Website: walmart
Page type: cart
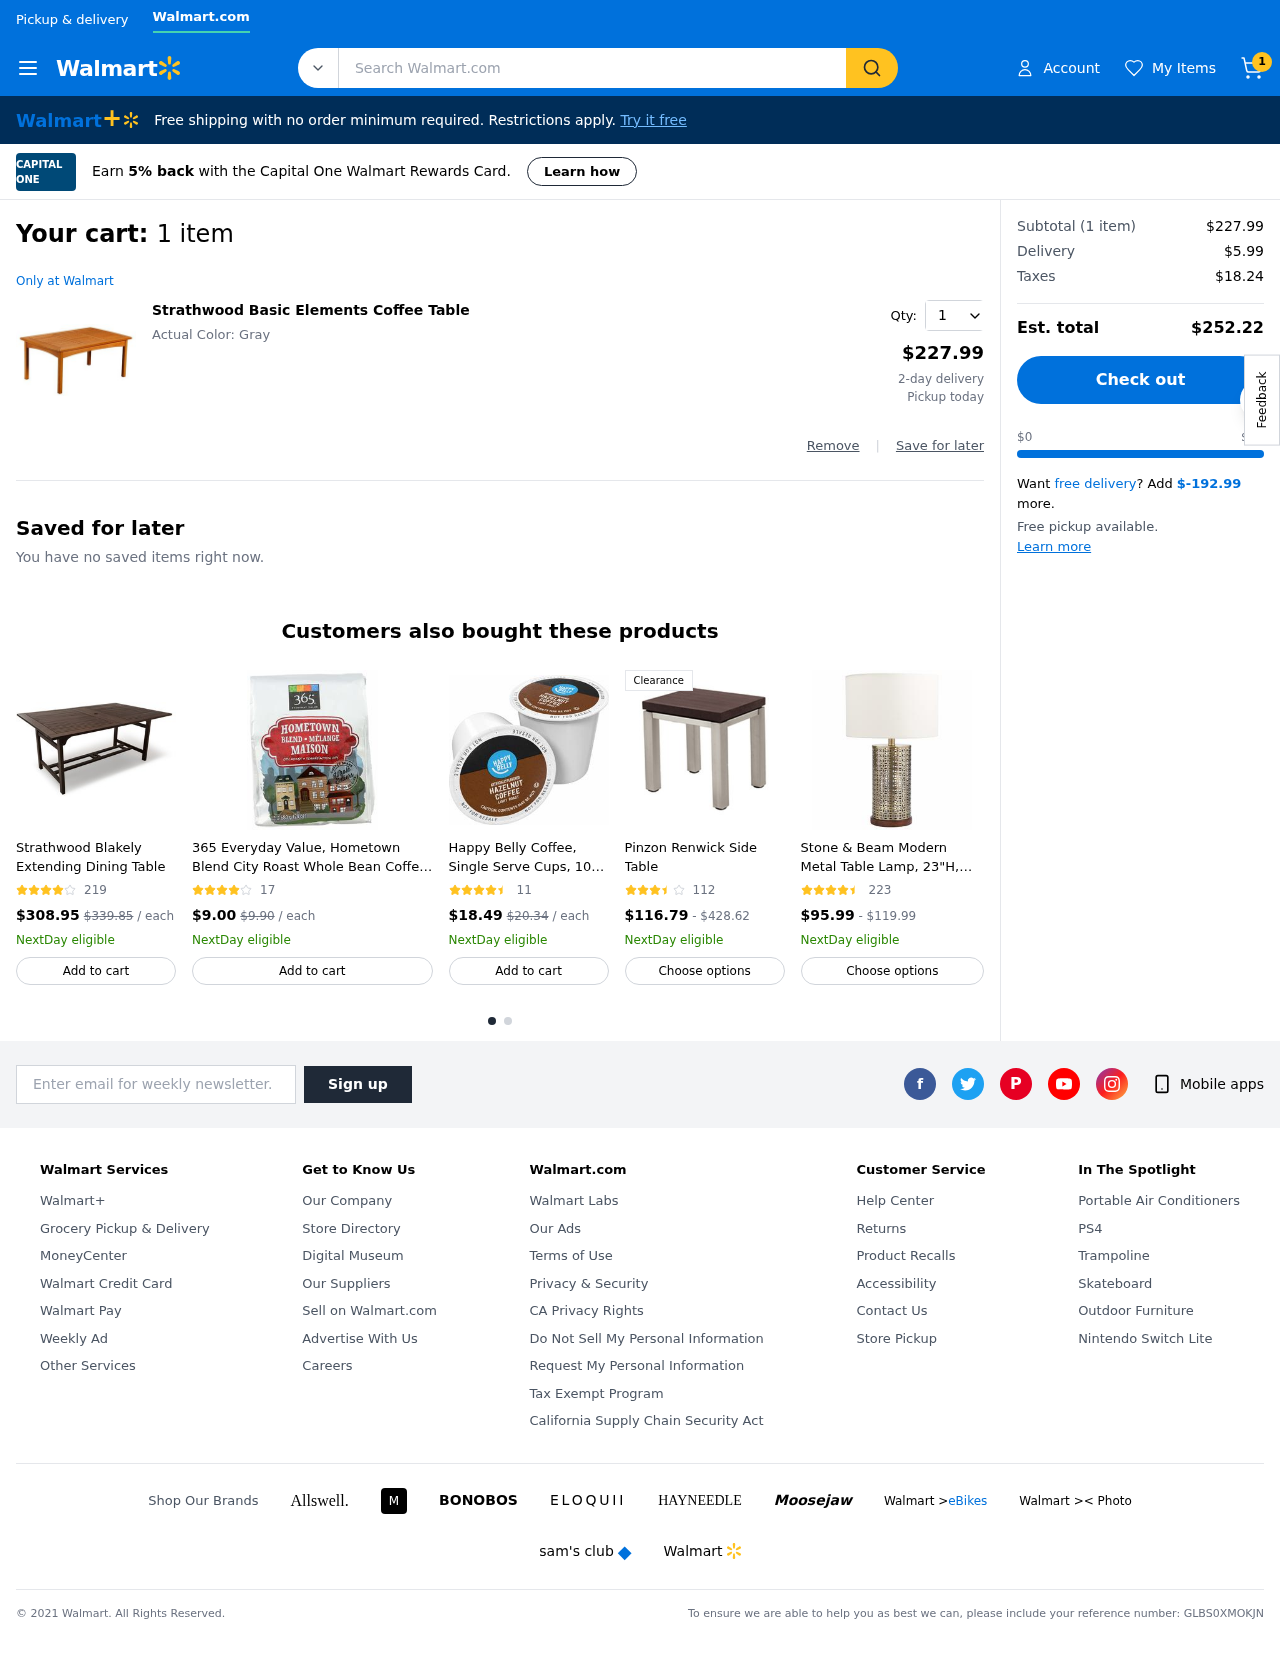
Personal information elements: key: PII_EMAIL
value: mandy_bridges@gmail.com
Product elements: key: PRODUCT1_NAME
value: Strathwood Basic Elements Coffee Table
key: PRODUCT1_PRICE
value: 227.99
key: PRODUCT1_QUANTITY
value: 1
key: PRODUCT2_NAME
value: Strathwood Blakely Extending Dining Table
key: PRODUCT2_NUM_RATINGS
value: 219
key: PRODUCT2_PRICE
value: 308.95
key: PRODUCT3_NAME
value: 365 Everyday Value, Hometown Blend City Roast Whole Bean Coffee - Bag, 24 oz
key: PRODUCT3_NUM_RATINGS
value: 17
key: PRODUCT3_PRICE
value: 9
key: PRODUCT4_NAME
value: Happy Belly Coffee, Single Serve Cups, 100 Count
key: PRODUCT4_NUM_RATINGS
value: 11
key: PRODUCT4_PRICE
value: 18.49
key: PRODUCT5_NAME
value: Pinzon Renwick Side Table
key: PRODUCT5_NUM_RATINGS
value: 112
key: PRODUCT5_PRICE
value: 116.79
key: PRODUCT6_NAME
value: Stone & Beam Modern Metal Table Lamp, 23"H, Antique Brass
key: PRODUCT6_NUM_RATINGS
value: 223
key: PRODUCT6_PRICE
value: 95.99
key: PRODUCT2_ORIGINAL_PRICE
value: $339.85
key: PRODUCT3_ORIGINAL_PRICE
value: $9.90
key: PRODUCT4_ORIGINAL_PRICE
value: $20.34
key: PRODUCT5_PRICE_MAX
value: $428.62
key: PRODUCT6_PRICE_MAX
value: $119.99
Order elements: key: ORDER_NUM_ITEMS
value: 1
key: ORDER_NUM_ITEMS
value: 1 item
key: ORDER_SUBTOTAL
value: $227.99
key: ORDER_SHIPPING_COST
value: $5.99
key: ORDER_TAX
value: $18.24
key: ORDER_TOTAL
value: $252.22
Search elements: key: HEADER_SEARCH
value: Search Walmart.com